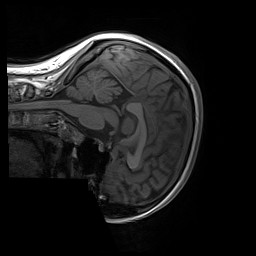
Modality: T1w
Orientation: sagittal